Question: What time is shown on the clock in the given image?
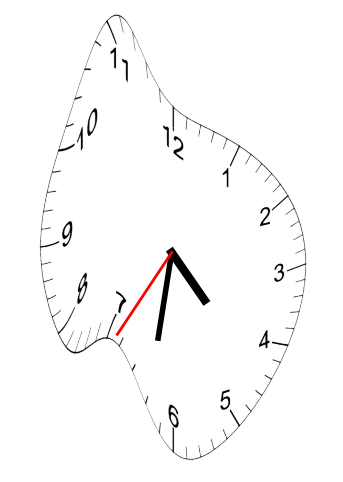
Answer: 04:31:35